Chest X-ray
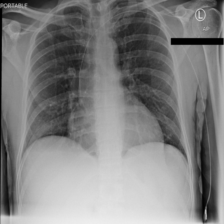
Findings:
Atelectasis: negative
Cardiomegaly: negative
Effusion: negative
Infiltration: negative
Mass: negative
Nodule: negative
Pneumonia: negative
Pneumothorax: negative
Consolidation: negative
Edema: negative
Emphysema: negative
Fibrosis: negative
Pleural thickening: negative
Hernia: negative